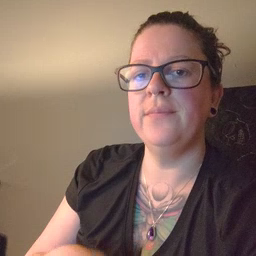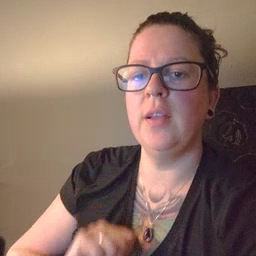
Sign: jacket